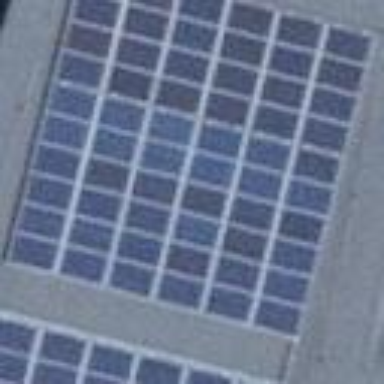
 consisting of solar photovoltaic panels."